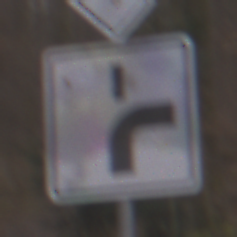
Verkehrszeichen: VerlaufVorfahrtsstrasse8
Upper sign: Vorfahrtsstrasse
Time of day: MorningAfternoon
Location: Outdoor (Nature)
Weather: Overcast
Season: Autumn
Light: Natural